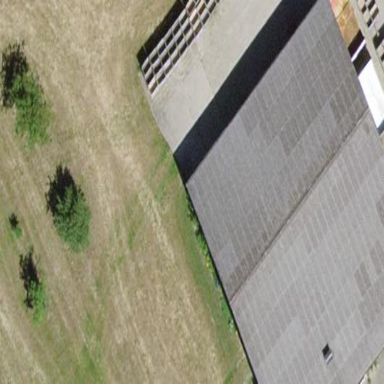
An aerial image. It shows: Barn.